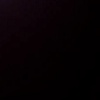
Label: space